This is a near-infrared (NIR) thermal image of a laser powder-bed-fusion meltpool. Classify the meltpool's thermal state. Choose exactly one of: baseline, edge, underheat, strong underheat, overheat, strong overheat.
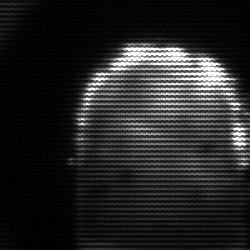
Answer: baseline